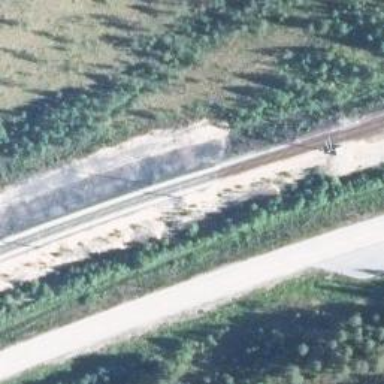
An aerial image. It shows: Railway track with continuous electrified contact lines.